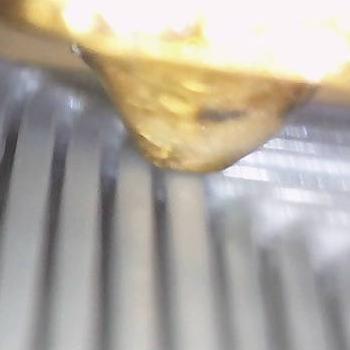
Flow rate: 112%